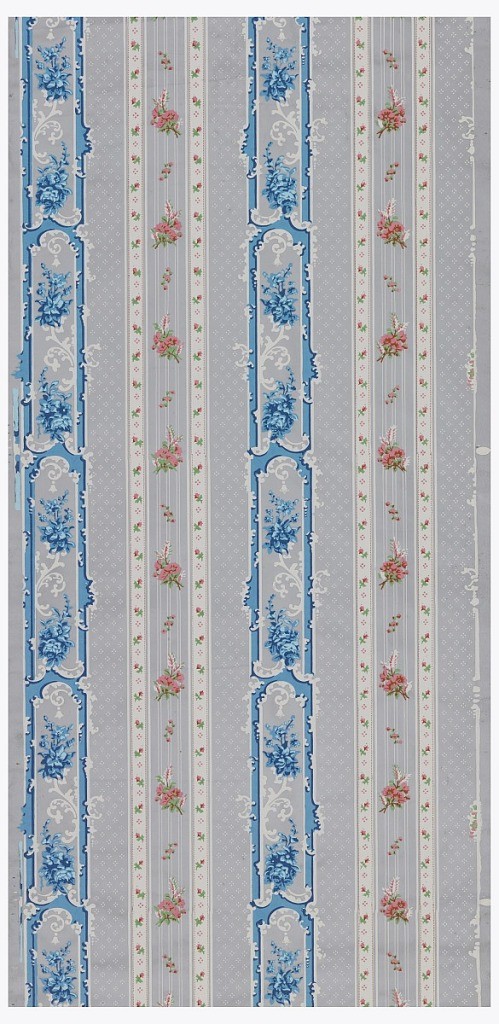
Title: Sidewall
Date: ca. 1850
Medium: Block-printed paper
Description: Rococo-revival style floral stripe design. Assymetrical scrollwork and floral bouquets. Printed in gray, white, blue and pink on gray ground.